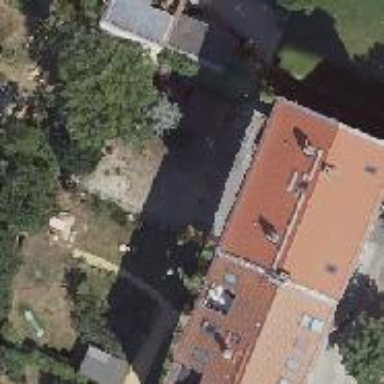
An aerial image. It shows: Gabled roof on building that houses apartments.